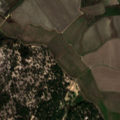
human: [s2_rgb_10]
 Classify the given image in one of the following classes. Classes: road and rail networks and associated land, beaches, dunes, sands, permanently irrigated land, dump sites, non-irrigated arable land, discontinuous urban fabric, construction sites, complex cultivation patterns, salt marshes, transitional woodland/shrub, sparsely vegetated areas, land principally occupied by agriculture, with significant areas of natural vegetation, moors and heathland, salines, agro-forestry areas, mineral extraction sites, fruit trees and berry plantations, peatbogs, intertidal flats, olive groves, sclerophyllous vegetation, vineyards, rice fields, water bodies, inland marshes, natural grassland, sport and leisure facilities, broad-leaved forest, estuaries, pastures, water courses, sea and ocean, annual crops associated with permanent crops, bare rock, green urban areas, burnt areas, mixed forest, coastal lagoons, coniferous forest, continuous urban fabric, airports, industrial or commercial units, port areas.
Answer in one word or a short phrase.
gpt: rice fields, complex cultivation patterns, coniferous forest, salines, water courses